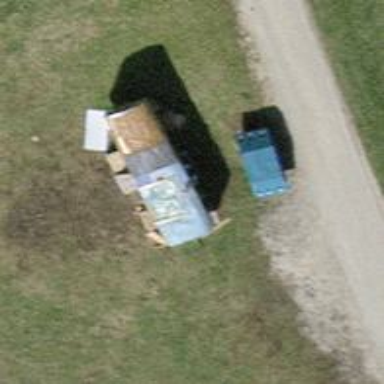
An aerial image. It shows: Recycling container for recycling.